Question: I am creating a website. The front page looks like this.

The page is created using PHP + Html + mysqli database. Anyway, what I wish to do is put an if statement, meaning that, for example, the page should only show information of customer inquiries in the database that have an annual income of more than 4500. I do not know where and in what way I should put this if statement since in HTML, the if statement is not supported. Here's the code:
'''
<?php
include('config/db_connect.php');
// write query for all pizzas
$sql = 'SELECT * FROM customers ORDER BY Monthly_salary/GREATEST(Existing_loan_amount, 0.01) DESC';
// get the result set (set of rows)
$result = mysqli_query($conn, $sql);
// fetch the resulting rows as an array
$customers = mysqli_fetch_all($result, MYSQLI_ASSOC);
// free the $result from memory (good practise)
mysqli_free_result($result);
// close connection
//mysqli_close($conn);
?>
<!DOCTYPE html>
<html>
<?php include('templates/header.php'); ?>
<h4 class="center grey-text">Enquiries!</h4>
<div class="container">
<div class="row">
<?php foreach($customers as $customer): ?>
<div class="col s6 m4">
<div class="card z-depth-0">
<img src="img/pizza.svg"class="pizza">
<div class="card-content center">
<h6><?php echo "Form_Submission_Time: ". htmlspecialchars($customer['Form_Submission_Time']); ?></h6>
<ul class="grey-text">
<?php foreach(explode(',', $customer['Gender']) as $Gender): ?>
<li><?php echo "Gender: ". htmlspecialchars($Gender); ?></li>
<?php endforeach; ?>
<?php foreach(explode(',', $customer['Job'])as $Job): ?>
<li><?php echo "Job: ". htmlspecialchars($Job); ?></li>
<?php endforeach; ?>
<?php foreach(explode(',', $customer['Monthly_salary']) as $Monthly_salary): ?>
<li><?php echo "Annual income: ". htmlspecialchars($Monthly_salary*12); ?></li>
<?php endforeach; ?>
<?php foreach(explode(',', $customer['Existing_loan']) as $Existing_loan): ?>
<li><?php echo "Existing Loan: ". htmlspecialchars($Existing_loan); ?></li>
<?php endforeach; ?>
<?php foreach(explode(',', $customer['Existing_loan_amount']) as $Existing_loan_amount): ?>
<li><?php echo "Existing loan amount: ". htmlspecialchars($Existing_loan_amount); ?></li>
<?php endforeach; ?>
<?php foreach(explode(',', $customer['Residential_Type']) as $Residential_Type): ?>
<li><?php echo "Residential Type: ". htmlspecialchars($Residential_Type); ?></li>
<?php endforeach; ?>
<?php foreach(explode(',', $customer['Job_Type']) as $Job_Type): ?>
<li><?php echo "Job Type: ". htmlspecialchars($Job_Type); ?></li>
<?php endforeach; ?>
<?php foreach(explode(',', $customer['MPF_account']) as $MPF_account): ?>
<li><?php echo "MPF account: ". htmlspecialchars($MPF_account); ?></li>
<?php endforeach; ?>
</ul>
</div>
<?php
$newID = ($customer['id']);
?>
<div class="card-action right-align">
<a class="brand-text" href="payment.php">Payment</a>
</div>
</div>
</div>
<?php endforeach; ?>
</div>
</div>
<!--<a class="brand-text" href="details.php?id=<//?php echo $customer['id'] ?>">more info</a>-->
<?php include('templates/footer.php'); ?>
</html>
'''
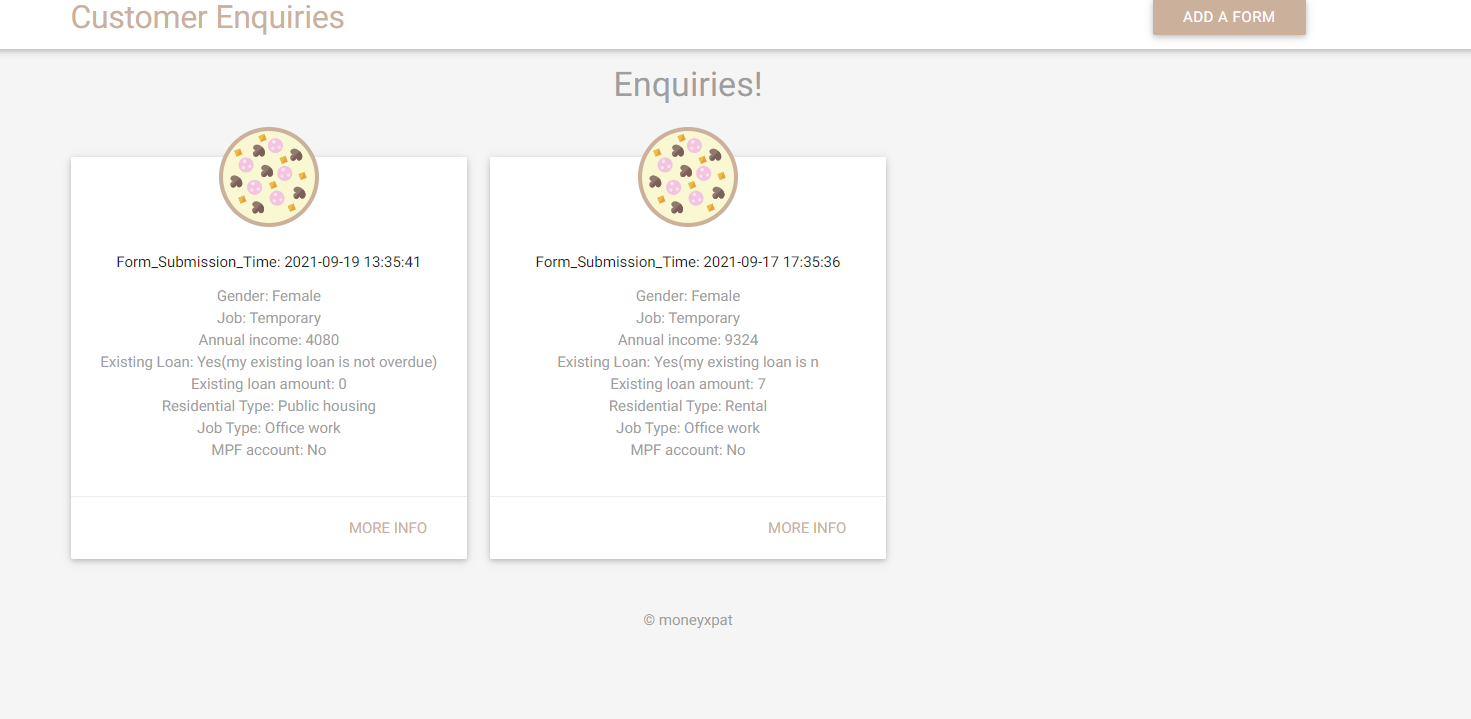
Answer: Either
add a 'WHERE Monthly_salary >= 4500' on the server
or use JS:
'''
<li class="annual"><?php echo "Annual income: ".
'''
using
'''
const showIncome = amount => {
document.querySelectorAll(".annual").forEach(li => {
const amt = +li.textContent.trim()
li.closest(".card").hidden = amt/12 < amount;
})
};
'''
then you can have
'''
<button type="button" onclick="showIncome(4500)">4500/month or more</button>
'''